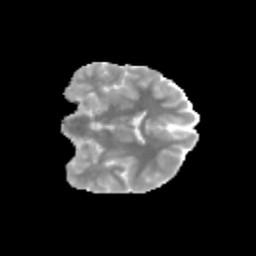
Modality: MD
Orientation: coronal
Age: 12
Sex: male
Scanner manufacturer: siemens
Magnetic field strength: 3 T
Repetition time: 3.8 s
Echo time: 0.07 s